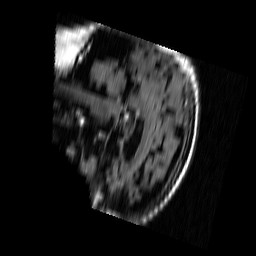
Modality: FLAIR
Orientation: sagittal
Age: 72
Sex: male
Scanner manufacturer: philips
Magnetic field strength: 1.5 T
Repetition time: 6 s
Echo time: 0.12 s